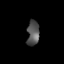
Tissue: lung
Cell type: Endothelial cells
Senescence score: 0.5399
Nuclear area (px): 300
Mean DAPI intensity: 84.677